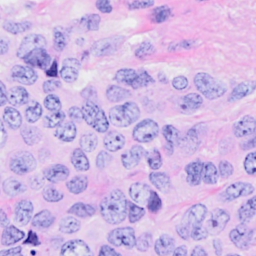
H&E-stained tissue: Breast